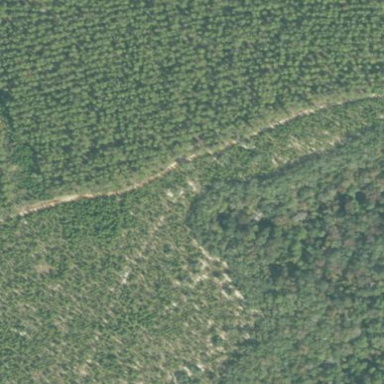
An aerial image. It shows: Forest with needle-leaved trees.